Field crop: tomato
Growth stage: 2
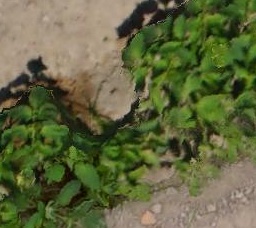
Species: tomato